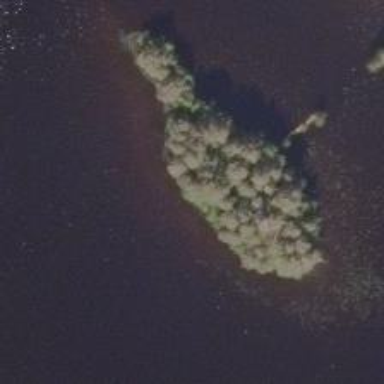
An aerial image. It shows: Islet.